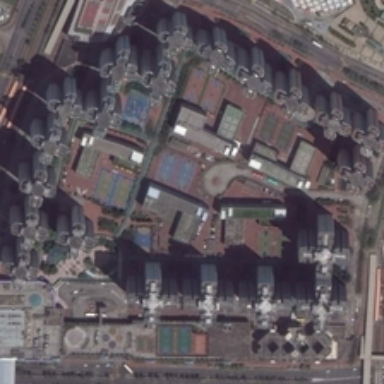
Is a school with many buildings and red land while surrounded byroad .